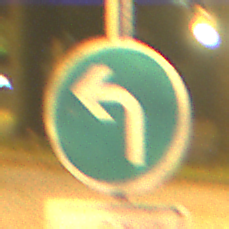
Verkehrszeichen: VorgeschriebeneFahrtrichtungLinks
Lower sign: EinspurigeFahrzeugeFrei1
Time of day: Night
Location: Outdoor (Urban)
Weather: Clear
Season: NotSpecified
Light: Artificial